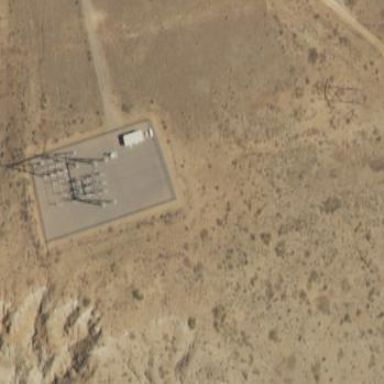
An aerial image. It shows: Power substation with transmission level designation. It is enclosed by fence.